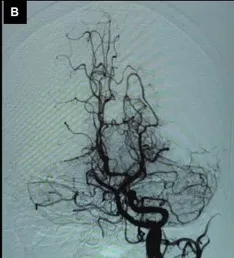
Town's view.
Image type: radiology (ct)